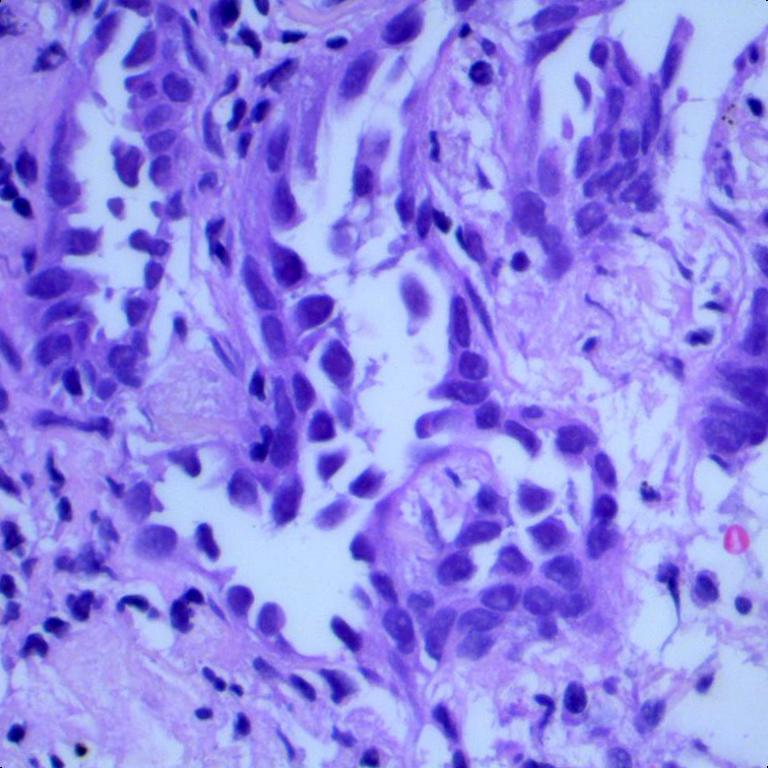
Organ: lung
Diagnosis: adenocarcinomas